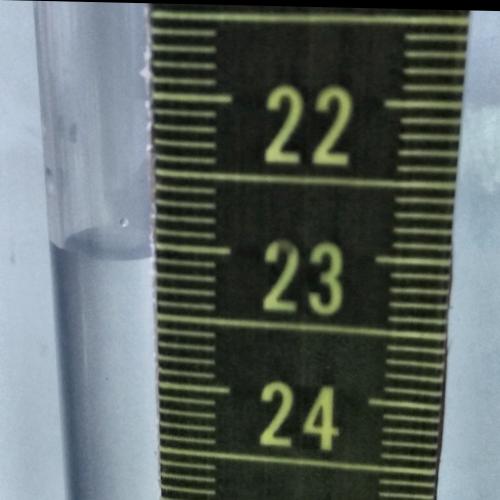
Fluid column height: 23.1 cm